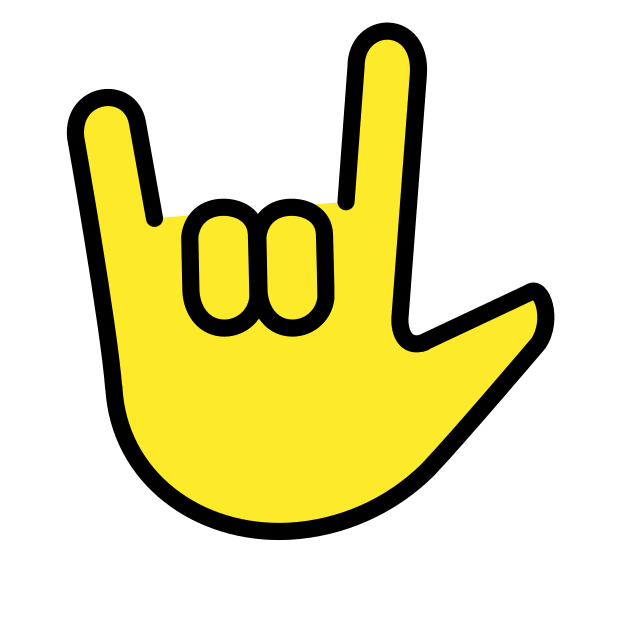
Emoji: 🤟
Name: i love you hand sign
Unicode: 0x1f91f